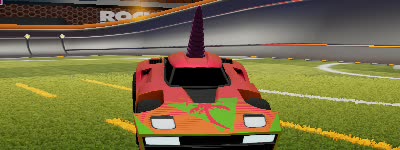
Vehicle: breakout